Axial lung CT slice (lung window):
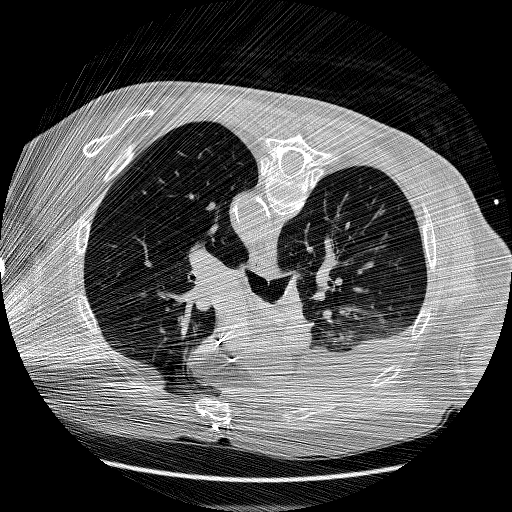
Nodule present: no